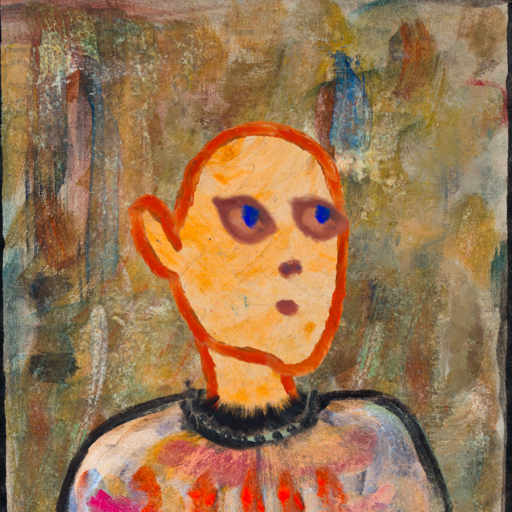
Background: Pipe, Head And Neck Side: Experience, Face Side: Mother_And_Son_Mother, Bust: Childish, Hair Side: Blank, Head Accessory: Blank, Second Necklace: Blank, Necklace: Childish, Baby: Blank